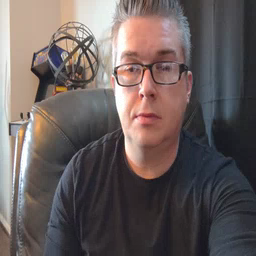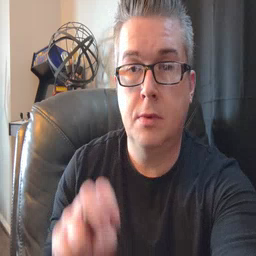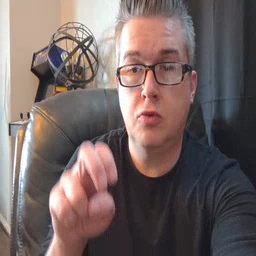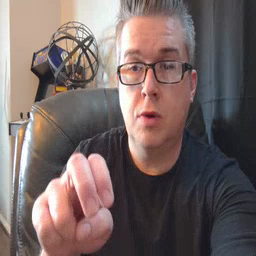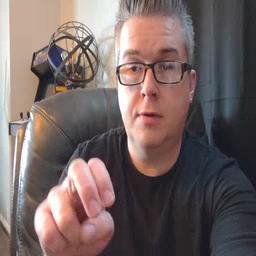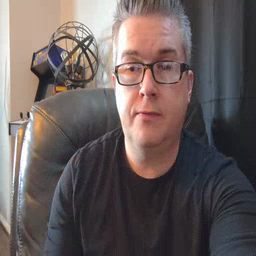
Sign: ride